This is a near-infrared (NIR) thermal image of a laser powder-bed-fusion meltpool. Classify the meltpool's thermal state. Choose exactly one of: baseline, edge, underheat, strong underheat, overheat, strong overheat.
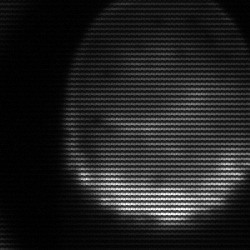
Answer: edge